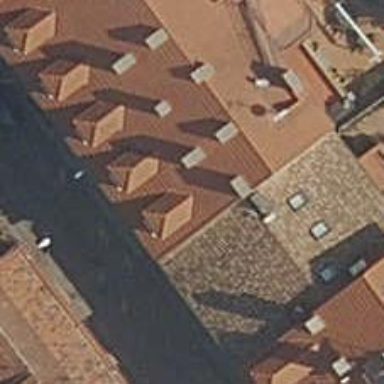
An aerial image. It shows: Hotel.